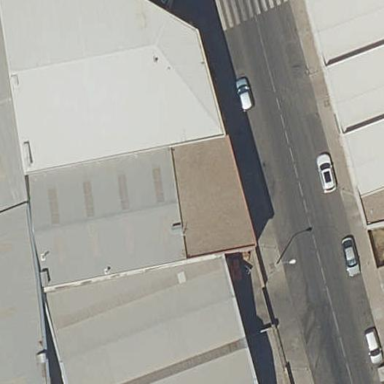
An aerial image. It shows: Industrial building.